Interaction volume radius: 5 \u00c5
Interaction volume height: 10 \u00c5
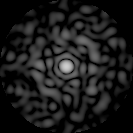
Disorder parameter: 0.858